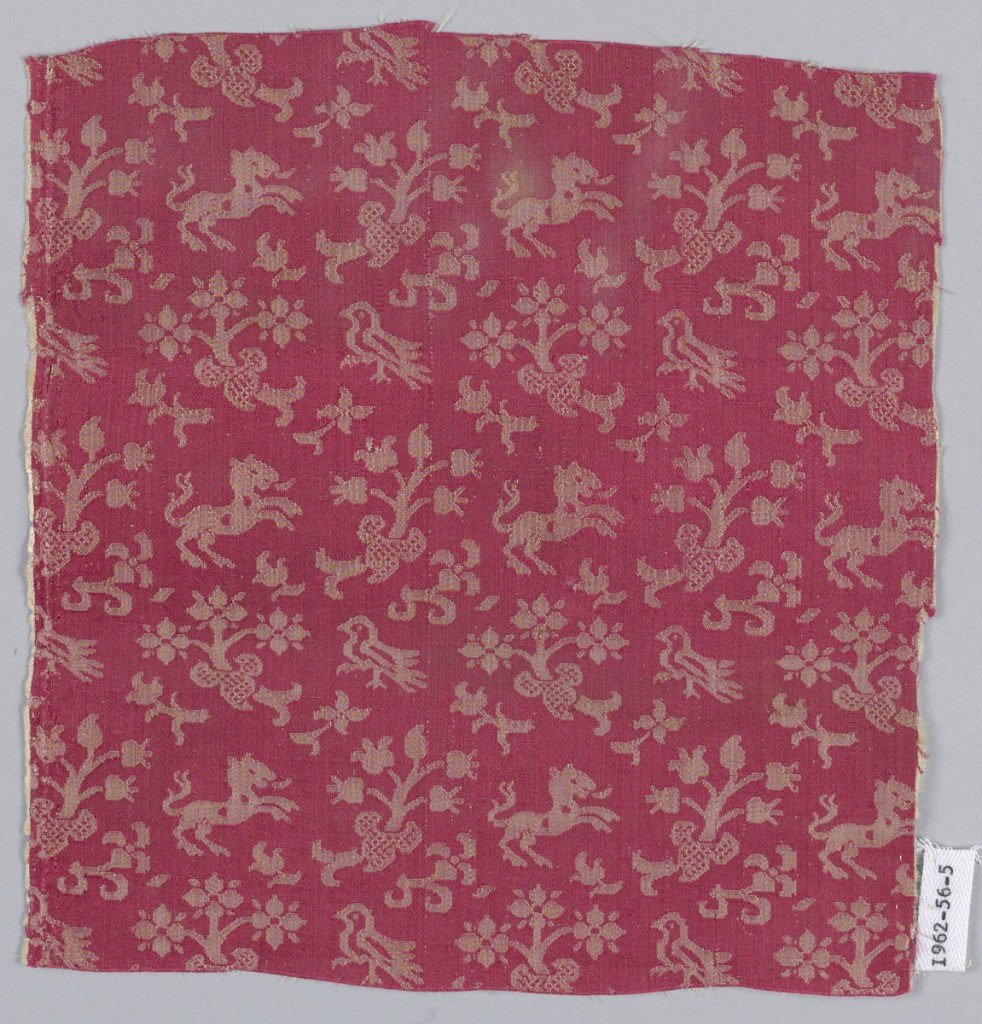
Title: Fragment
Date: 16th–17th century
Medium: silk Technique: 5-harness satin damask
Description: Red and green damask in a small, allover design of plants, lion and birds.